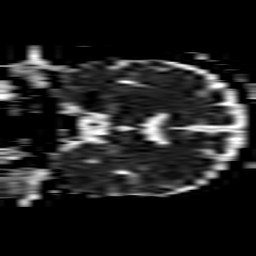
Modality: ADC
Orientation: coronal
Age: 44
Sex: male
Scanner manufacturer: philips
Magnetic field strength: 1.5 T
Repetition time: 3.509 s
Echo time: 0.07078 s